Current action and preconditions to check: trajectory_clear

Your task: For each precondition in the list above, predict whether it will hold at this action.

Consider the current scene as observed from the mobile robot's camera, and analyze the predicted future states of all dynamic agents (e.g., people, animals, vehicles, or any moving entities) within the NEXT SECOND.

IMPORTANT: Only answer "very likely" if you are absolutely certain—based on strong, clear evidence—that a dynamic agent will violate the precondition in the predicted future state. Do NOT answer "very likely" for unlikely, ambiguous, or low-probability risks.

Ask yourself for each precondition: Is there a high probability, with clear and convincing evidence, that the predicted future states of any dynamic agent will interfere with the predicted future state of the currently executing action within the NEXT SECOND, causing that precondition to fail?

Assess the risk level based on these predictions. Use "likely" or "very likely" if motions create a clear risk of interference.

Use "neutral" or "improbable" if agents are nearby but their predicted paths are clearly diverging or non-conflicting.

Failure Risk Categories: "very improbable", "improbable", "neutral", "likely", "very likely"

Answer Format: Output ONLY the probability_of_failure value from these categories: "very improbable", "improbable", "neutral", "likely", "very likely"

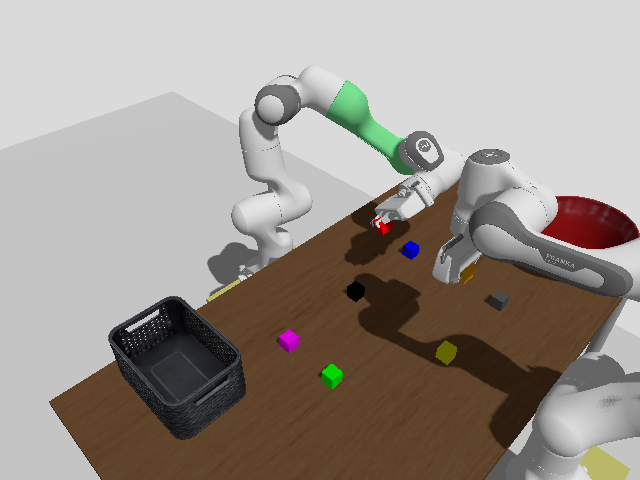

Answer: very improbable